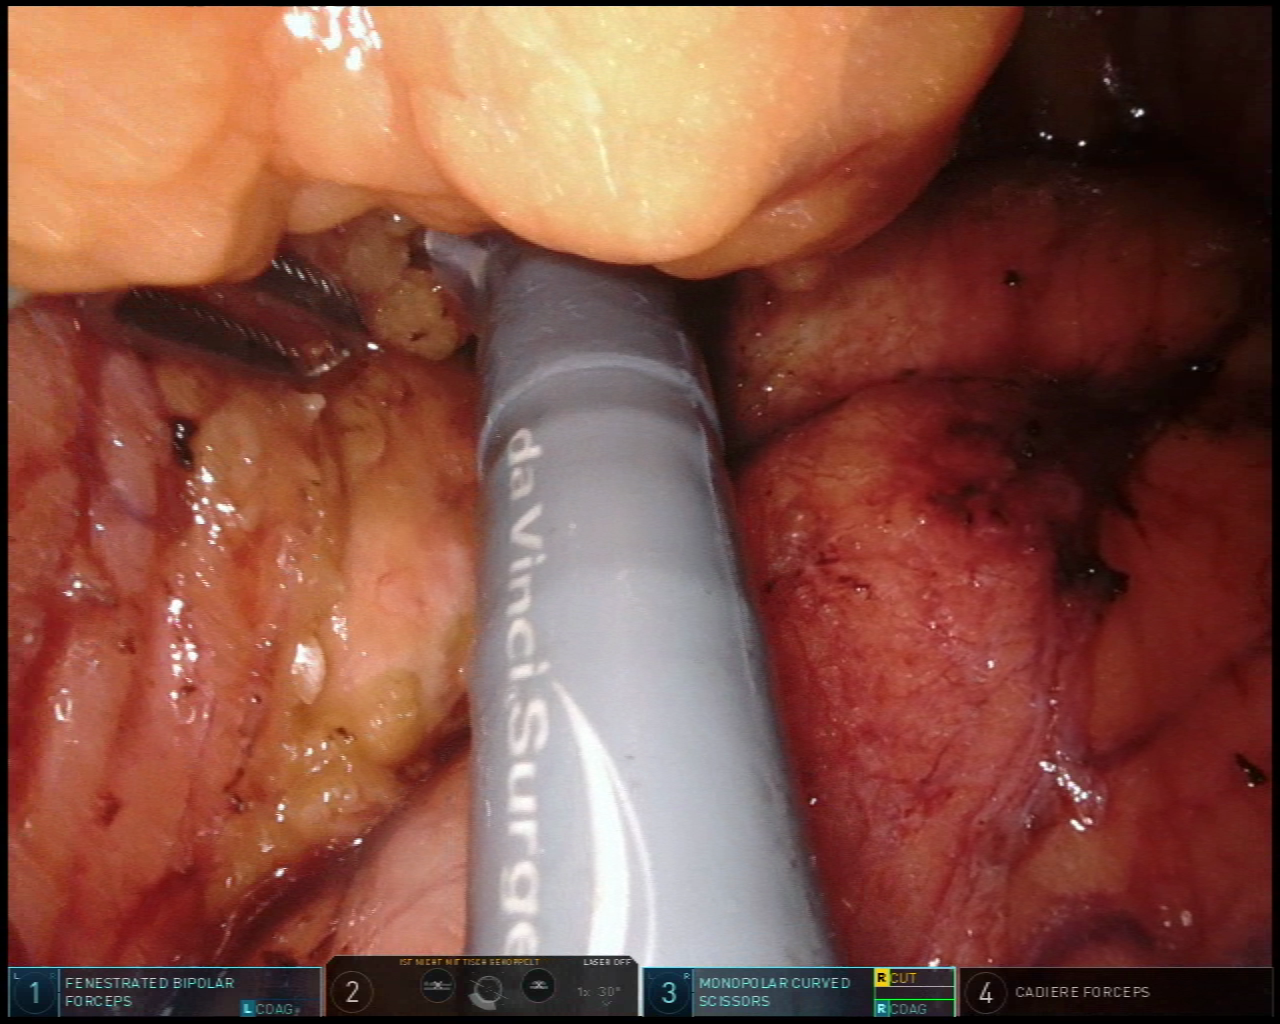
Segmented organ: pancreas
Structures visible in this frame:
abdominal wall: no
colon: no
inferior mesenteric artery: no
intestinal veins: no
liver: no
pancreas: yes
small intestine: no
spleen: no
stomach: no
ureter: no
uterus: no
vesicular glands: no